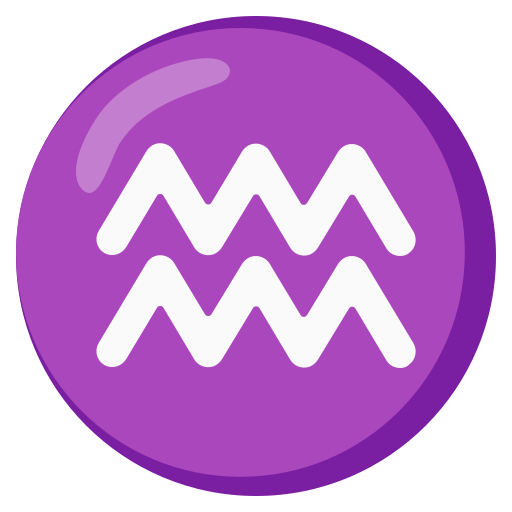
Emoji: ♒